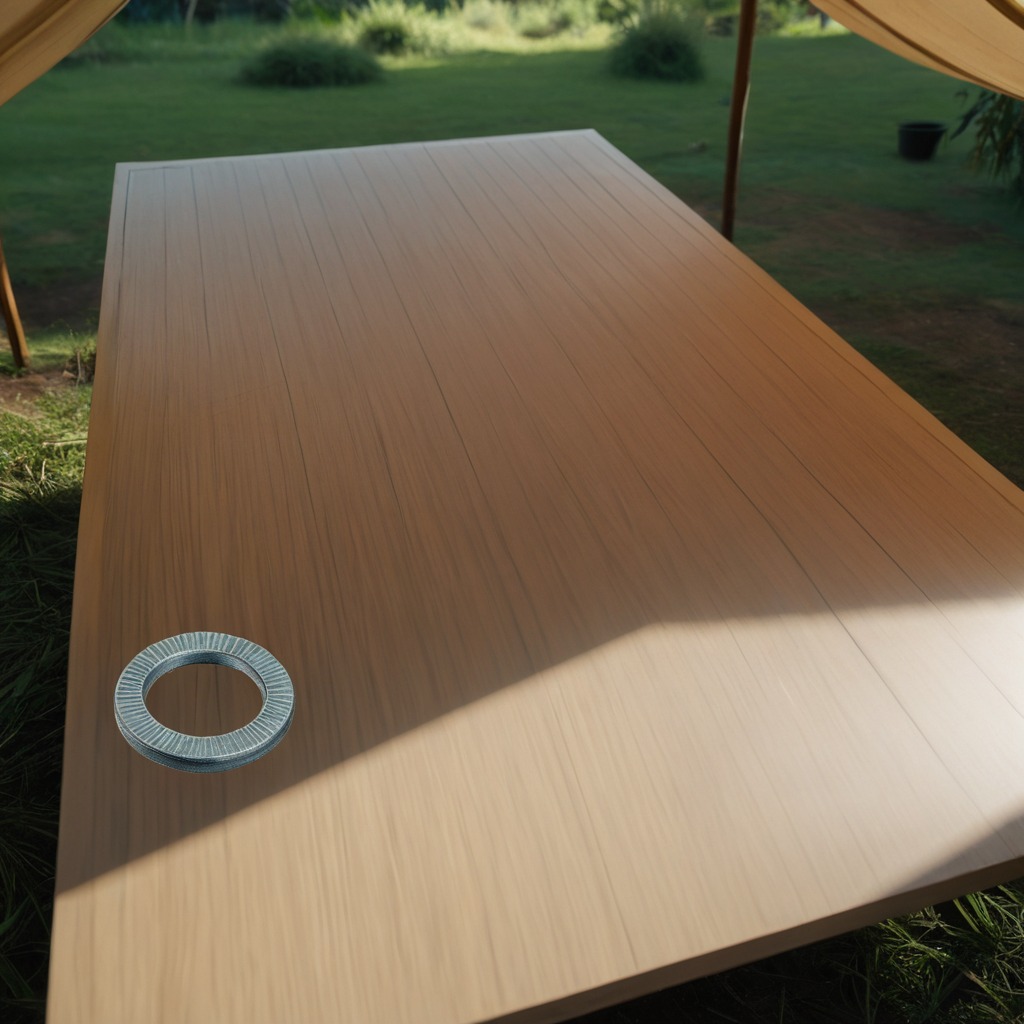
A flat metal washer lies on the wooden table in a jungle field workshop tent.